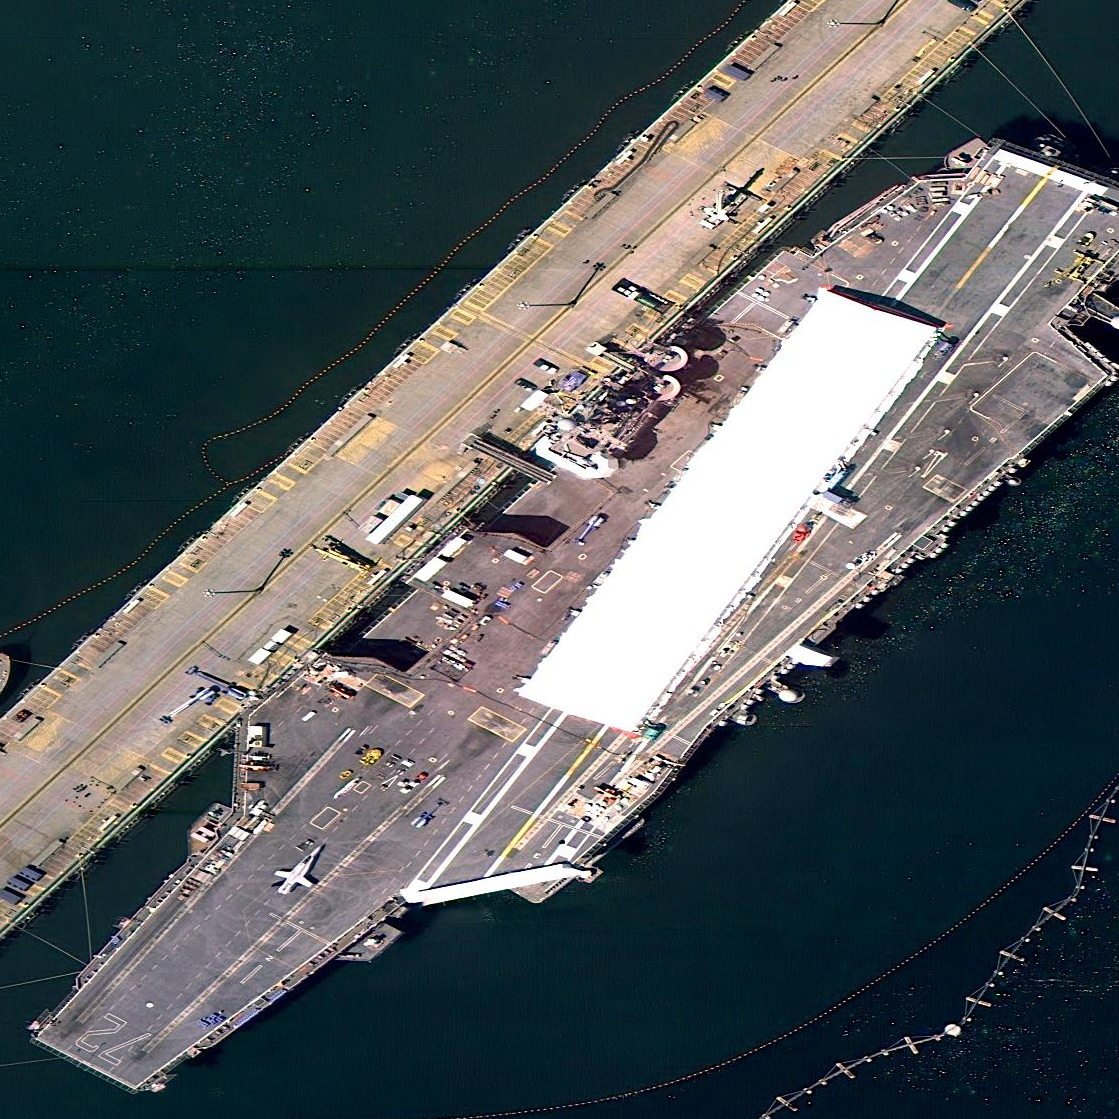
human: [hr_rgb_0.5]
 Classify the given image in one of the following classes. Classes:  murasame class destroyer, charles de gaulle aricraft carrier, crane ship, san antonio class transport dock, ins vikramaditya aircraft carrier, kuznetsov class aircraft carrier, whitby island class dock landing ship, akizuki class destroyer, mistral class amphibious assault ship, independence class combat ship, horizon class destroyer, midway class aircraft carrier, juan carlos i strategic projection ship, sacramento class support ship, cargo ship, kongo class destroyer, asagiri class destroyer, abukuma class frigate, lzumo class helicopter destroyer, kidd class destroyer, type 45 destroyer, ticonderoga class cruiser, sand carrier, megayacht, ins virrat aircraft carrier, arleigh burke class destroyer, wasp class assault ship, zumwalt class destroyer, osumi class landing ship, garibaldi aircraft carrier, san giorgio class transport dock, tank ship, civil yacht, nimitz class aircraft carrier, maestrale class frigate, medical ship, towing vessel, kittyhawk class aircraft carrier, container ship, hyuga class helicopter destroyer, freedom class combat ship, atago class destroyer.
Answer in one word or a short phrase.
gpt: Nimitz class aircraft carrier